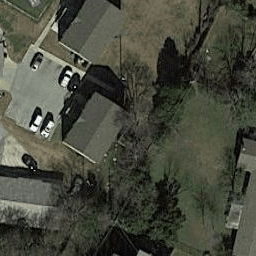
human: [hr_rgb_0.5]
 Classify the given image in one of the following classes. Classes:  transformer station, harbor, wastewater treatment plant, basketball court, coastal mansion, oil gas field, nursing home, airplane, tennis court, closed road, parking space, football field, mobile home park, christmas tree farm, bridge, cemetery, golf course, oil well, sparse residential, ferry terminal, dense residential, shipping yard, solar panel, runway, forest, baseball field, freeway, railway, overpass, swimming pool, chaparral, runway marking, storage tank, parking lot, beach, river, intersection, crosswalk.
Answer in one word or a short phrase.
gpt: sparse residential